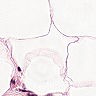
Metastatic tissue present: no